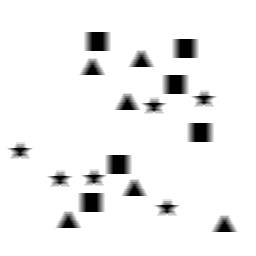
Squares: 6
Triangles: 6
Stars: 6
Total shapes: 18